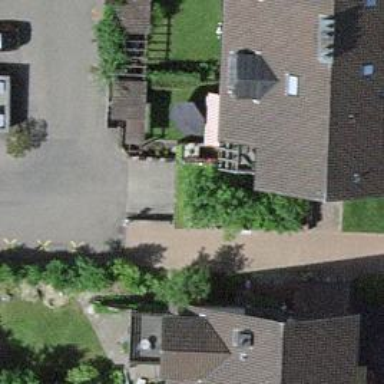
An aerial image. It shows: Parking entrance.